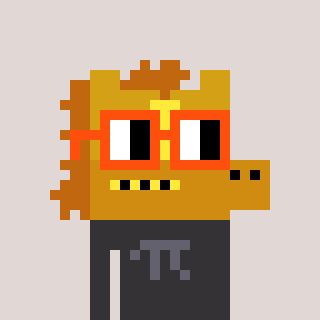
a pixel art character with square orange glasses, a yellow horse-shaped head and a grayscale-colored body on a warm background